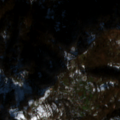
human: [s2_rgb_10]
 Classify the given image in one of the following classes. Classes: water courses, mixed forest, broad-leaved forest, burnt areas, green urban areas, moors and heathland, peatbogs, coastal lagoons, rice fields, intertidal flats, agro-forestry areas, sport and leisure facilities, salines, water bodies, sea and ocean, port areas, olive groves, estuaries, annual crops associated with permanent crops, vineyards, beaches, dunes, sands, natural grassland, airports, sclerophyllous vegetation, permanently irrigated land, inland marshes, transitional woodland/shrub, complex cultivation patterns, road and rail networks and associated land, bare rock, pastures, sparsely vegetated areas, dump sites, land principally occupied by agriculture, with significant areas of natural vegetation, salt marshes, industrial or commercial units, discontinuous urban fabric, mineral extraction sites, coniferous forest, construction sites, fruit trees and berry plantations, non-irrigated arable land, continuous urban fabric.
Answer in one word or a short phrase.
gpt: land principally occupied by agriculture, with significant areas of natural vegetation, broad-leaved forest, transitional woodland/shrub